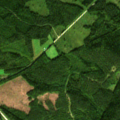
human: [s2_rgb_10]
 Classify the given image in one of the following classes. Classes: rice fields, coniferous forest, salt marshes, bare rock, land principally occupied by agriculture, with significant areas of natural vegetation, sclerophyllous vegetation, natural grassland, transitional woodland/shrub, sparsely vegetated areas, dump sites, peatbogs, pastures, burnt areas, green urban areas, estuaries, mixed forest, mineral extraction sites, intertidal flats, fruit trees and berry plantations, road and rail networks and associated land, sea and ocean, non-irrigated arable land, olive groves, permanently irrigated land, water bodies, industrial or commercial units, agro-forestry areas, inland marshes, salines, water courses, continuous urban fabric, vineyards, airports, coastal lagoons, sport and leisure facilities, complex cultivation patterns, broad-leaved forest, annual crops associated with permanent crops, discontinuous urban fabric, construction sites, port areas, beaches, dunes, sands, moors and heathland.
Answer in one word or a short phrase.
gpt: coniferous forest, mixed forest, transitional woodland/shrub